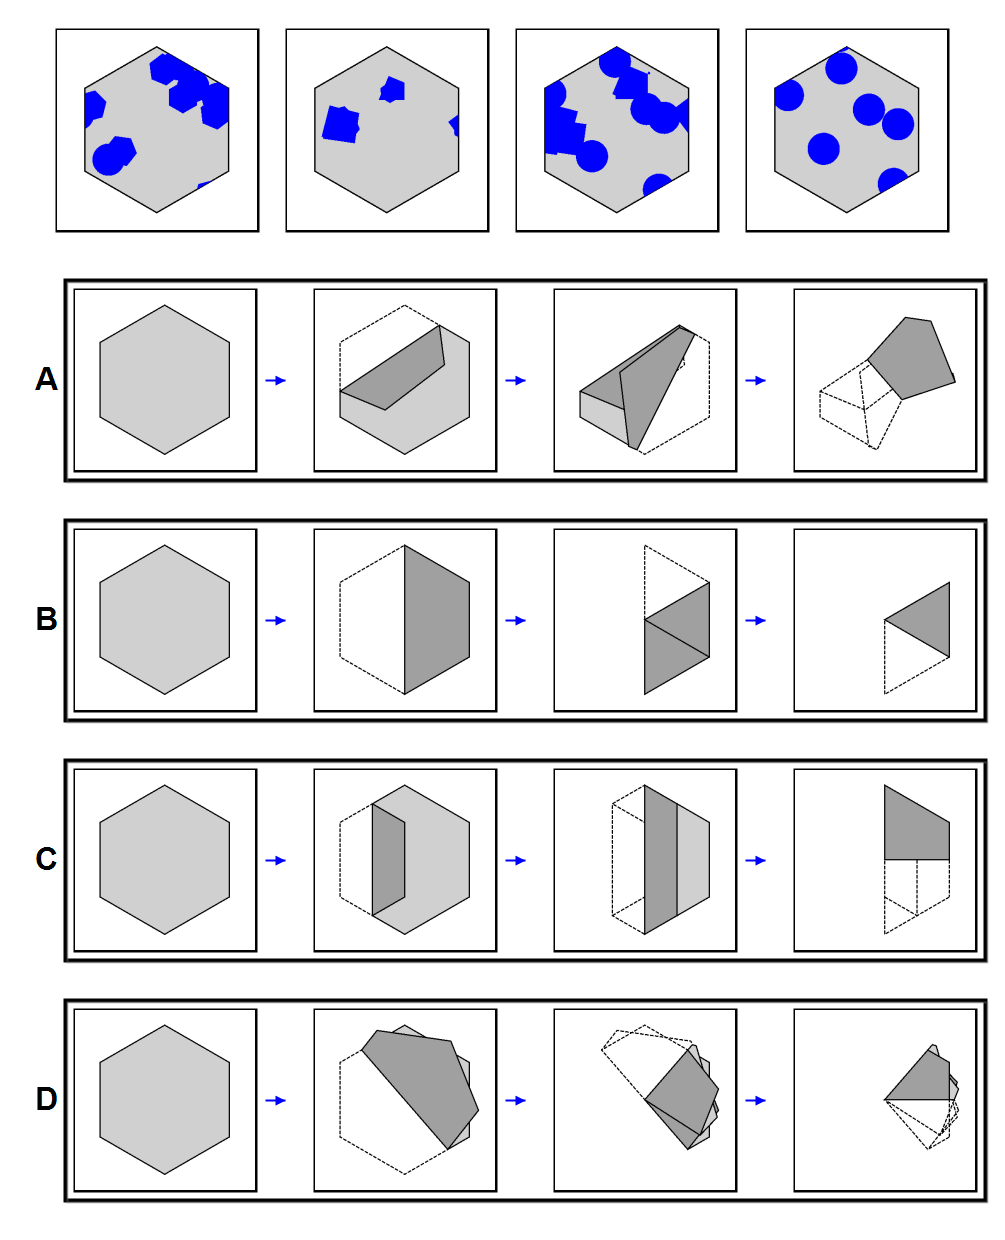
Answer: A